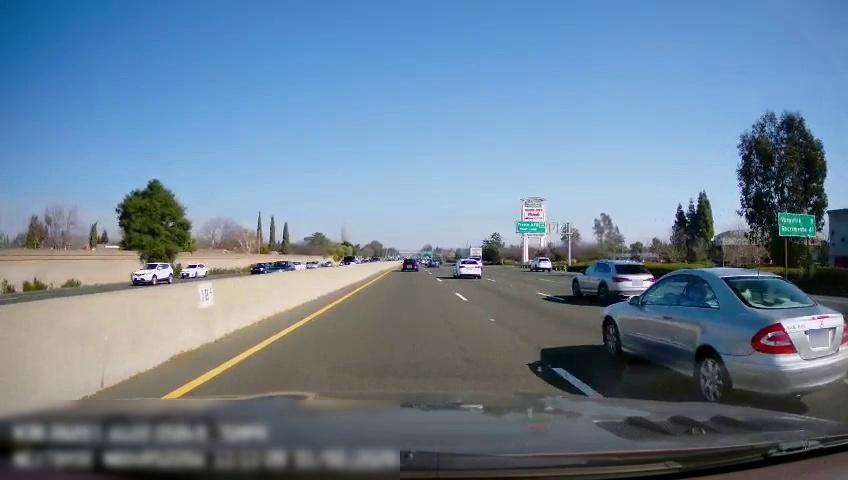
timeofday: Day
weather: Sunny
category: Drivable Space
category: Drivable Space
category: Vehicles | Car
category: Vehicles | SUV
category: Vehicles | Car
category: Vehicles | Car
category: Vehicles | Car
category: Vehicles | Car
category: Vehicles | SUV
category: Vehicles | Car
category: Vehicles | SUV
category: Vehicles | Other LV
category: Vehicles | SUV
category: Vehicles | Car
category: Vehicles | Car
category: Vehicles | SUV
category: Vehicles | Car
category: Lanes | Alternate Lane
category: Lanes | Current Lane
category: Lanes | Current Lane
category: Lanes | Alternate Lane
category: Lanes | Opposite Lane
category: Traffic | Signs
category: Traffic | Signs